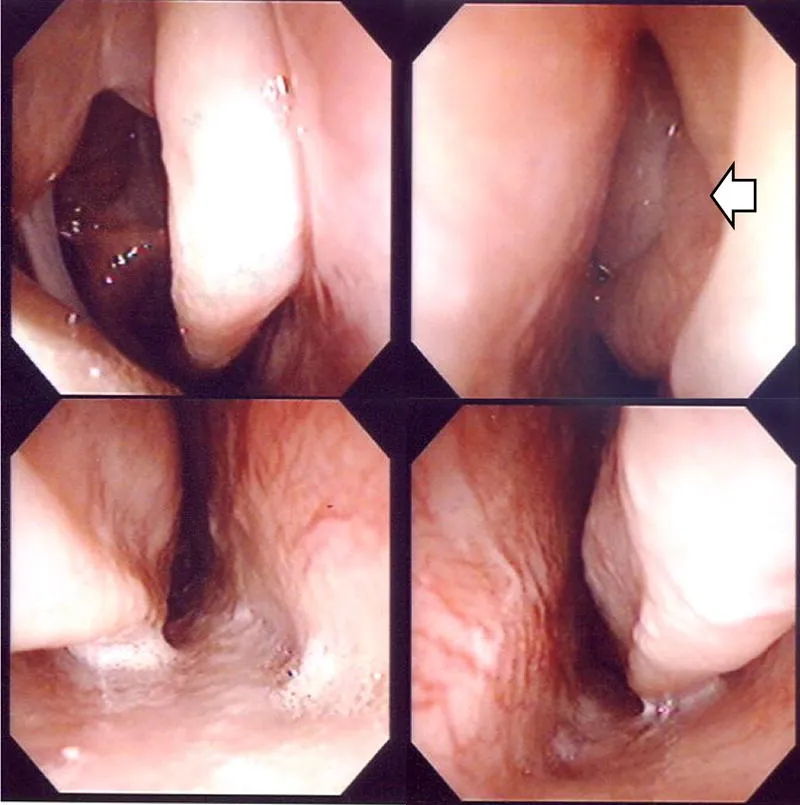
Endoscopic images of the bilateral nasal cavity and histological analysis of the nasal polyps. A; The endoscopic images show polyps in the bilateral nasal cavity.
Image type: endoscopy (airway_endoscopy)